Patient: sex F, age 43
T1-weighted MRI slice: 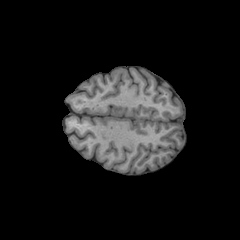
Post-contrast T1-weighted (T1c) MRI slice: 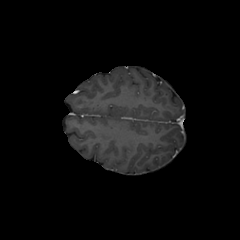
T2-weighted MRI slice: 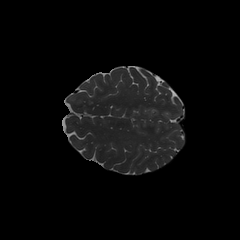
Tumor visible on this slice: no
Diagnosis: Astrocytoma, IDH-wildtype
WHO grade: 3